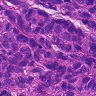
Metastatic tissue present: yes